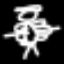
Label: angel